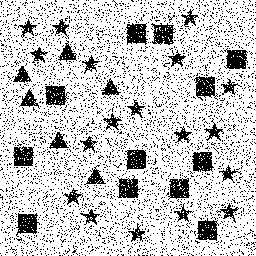
Squares: 12
Triangles: 6
Stars: 18
Total shapes: 36